Question: I have the code and picture of the output listed below but I want to take random samples from these spheres within the specific standard deviations that have been plotted. The variable sdwith is used to set this in the code for the output of the wiremesh. The random.multivariate_normal does a sampling but you can't set the maximum probability or number of standard deviations to sample from. Is this possible in numpy or what is the best way to do this?
'''
def sphere(r=1.0,npts=(20,20)):
"""Create a simple sphere.
Returns x, y, z coordinates for the sphere
"""
phi=linspace(0,pi,npts[0])
theta=linspace(0,2*pi,npts[1])
phi, theta = meshgrid(phi,theta)
x = r*sin(phi)*cos(theta)
y = r*sin(phi)*sin(theta)
z = r*cos(phi)
return x, y, z
pet_bar = load('data_mod.npy')
num_vowels = 10
sdwidth = 1
npts = 20
cov_mat = zeros((num_vowels,3,3))
means_mat = zeros((num_vowels,3))
fig = plt.figure()
ax = fig.add_subplot(111, projection='3d')
colors = ['g','b','r','c','m','y','k','0.5']
for i in range(10):
#change below to use different parts of the dataset
indices = intersect1d(where( pet_bar[:,0] == 1)[0], where( pet_bar[:,2] == i+1)[0])
# determines whether take all or >0 just takes unanimously heard correctly
indices = intersect1d(indices, where(pet_bar[:,3] > 0.5)[0])
pet_bar_anal = pet_bar[indices,-3:]
cov_mat[i] = cov(pet_bar_anal, rowvar=False)
means_mat[i] = mean(pet_bar_anal, axis=0)
x, y, z = sphere(1, (npts,npts))
ap = vstack((x.flatten(),y.flatten(),z.flatten()))
d, v = eig(cov_mat[i])
n = dot(v, (sdwidth*sqrt(d))*eye(3,3))
out = dot(n,ap)
bp = out + tile(means_mat[i], (npts**2,1)).T
xp = reshape(bp[0], x.shape)
yp = reshape(bp[1], x.shape)
zp = reshape(bp[2], x.shape)
ax.plot_wireframe(array(xp),array(yp),array(zp), rstride=2, cstride=2, color=colors[i%len(colors)])
ax.set_xlim3d((0,ax.get_xlim3d()[1]))
ax.set_ylim3d((0,ax.get_ylim3d()[1]))
ax.set_zlim3d((0,ax.get_zlim3d()[1]))
plt.draw()
plt.show()
'''

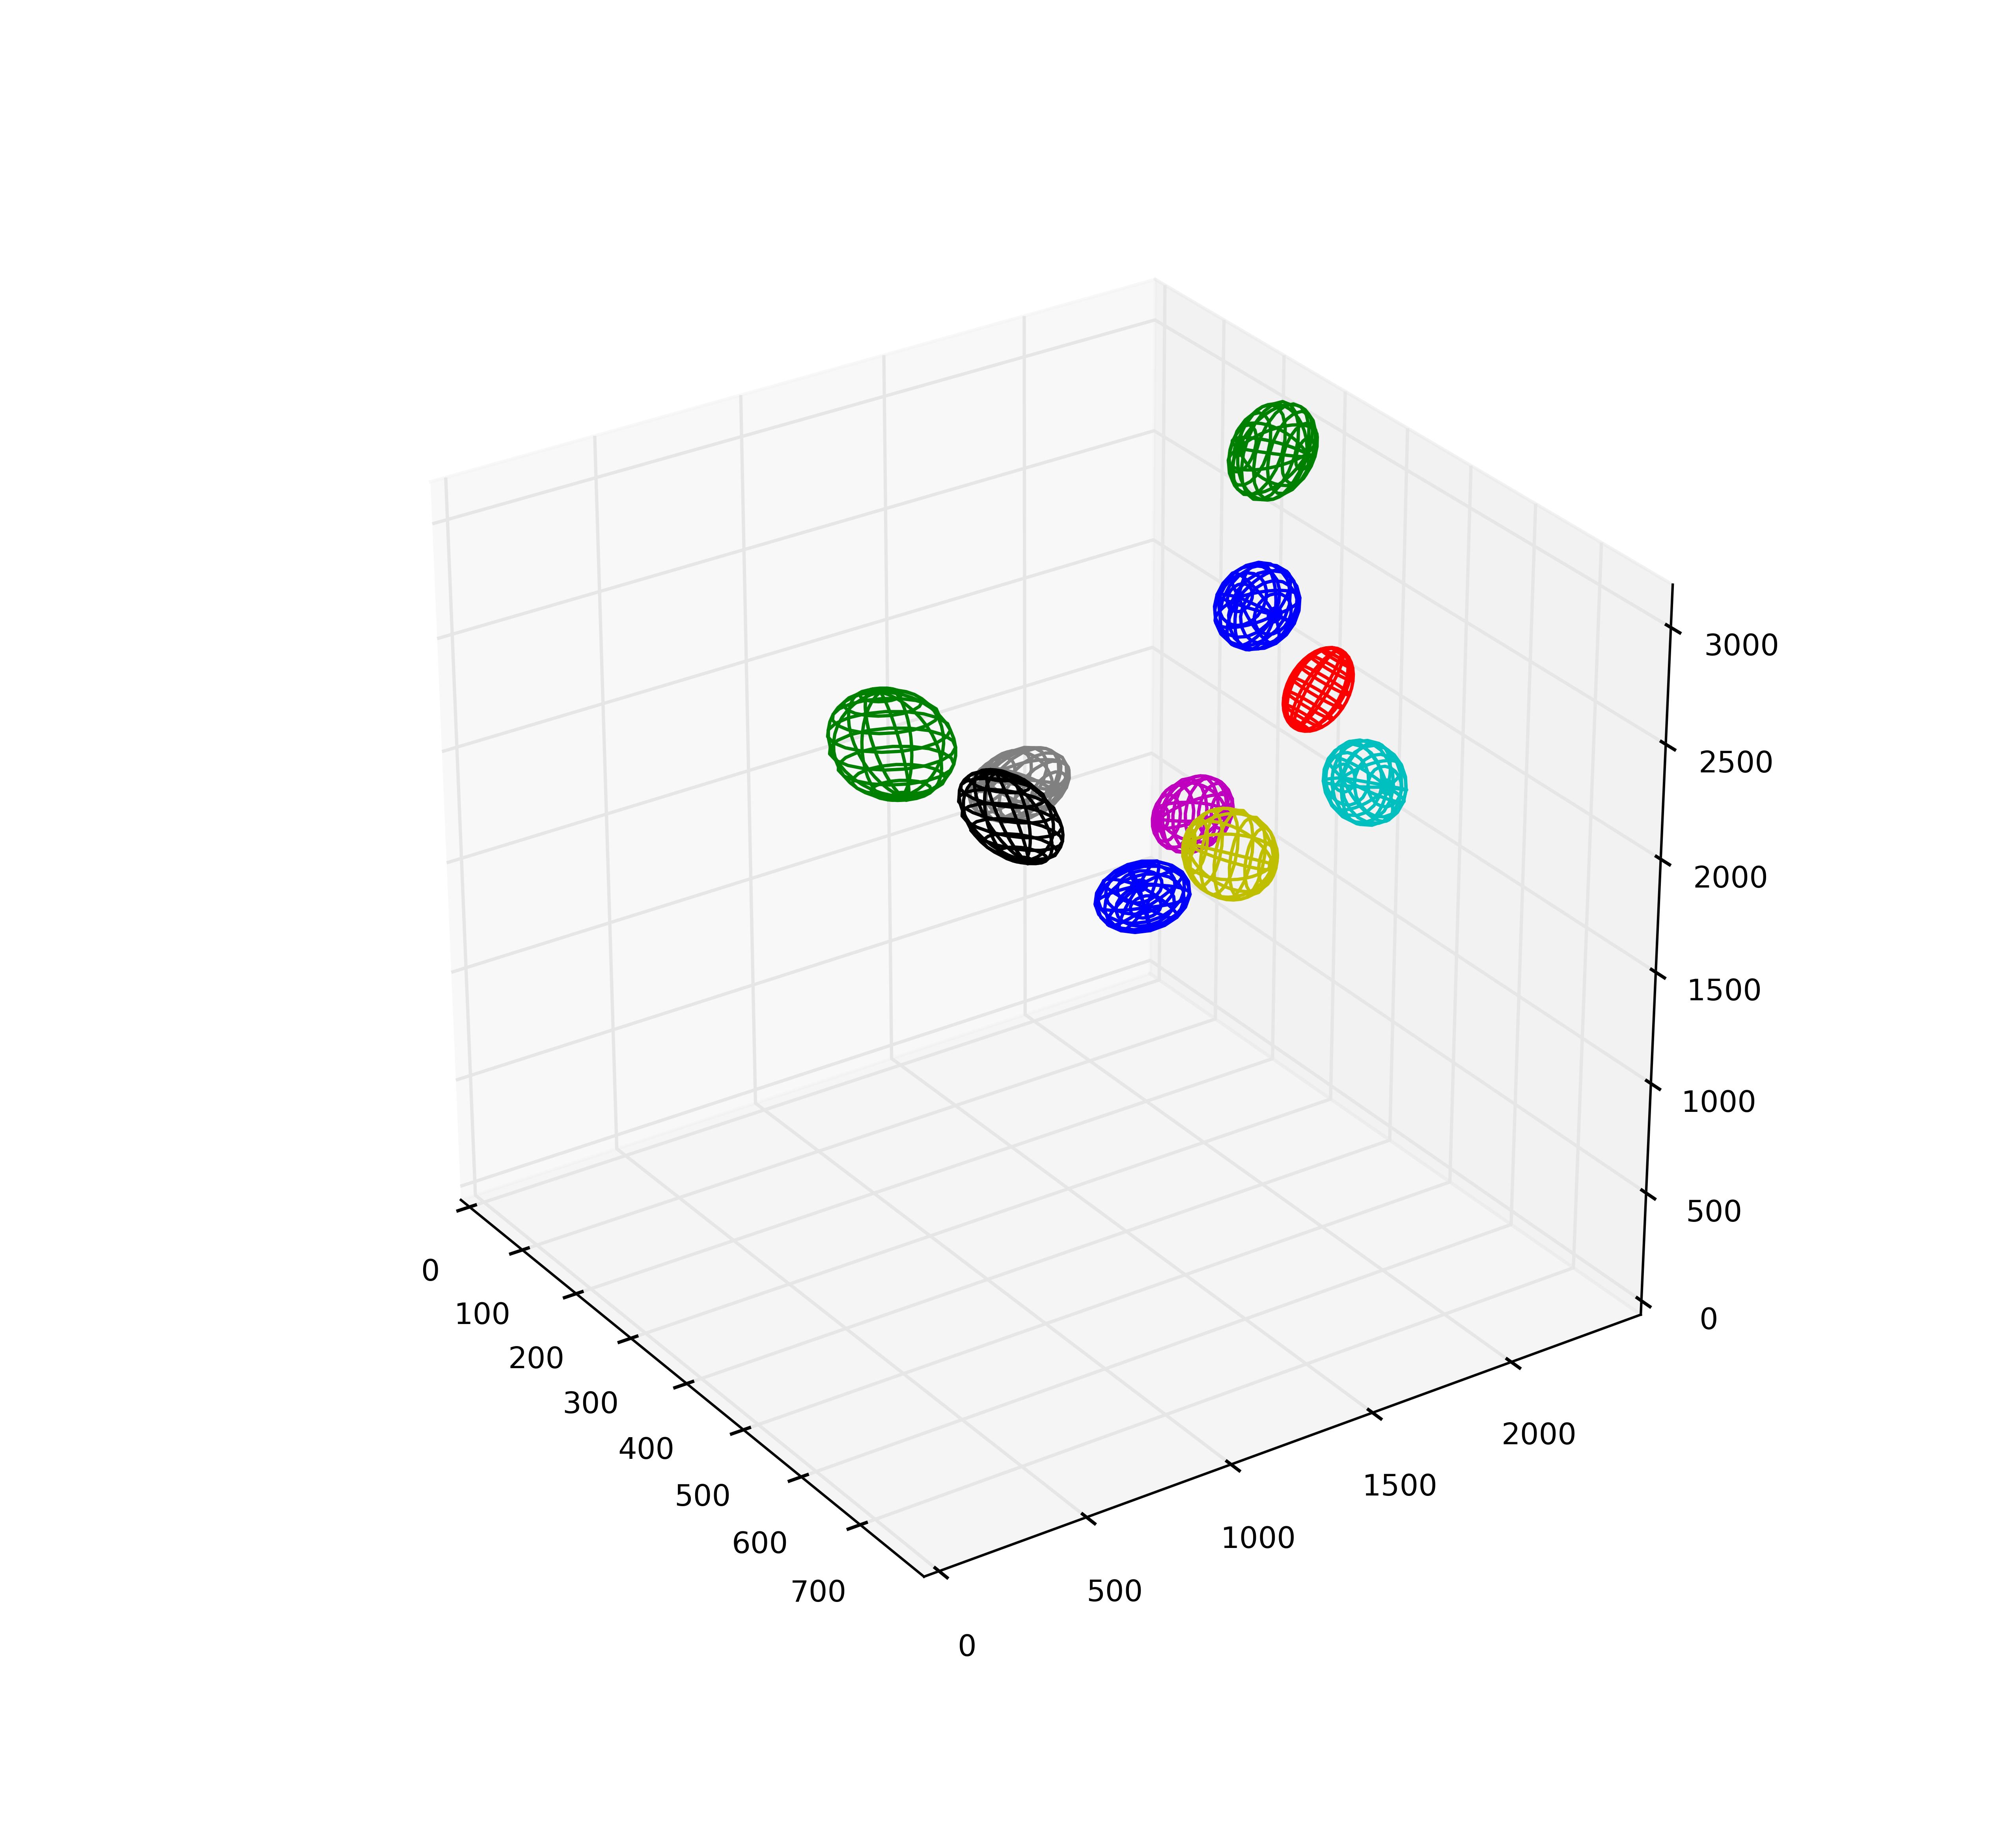
Answer: I basically used the full code below to set the tolerance (approx. number of points contained within the Gaussian sphere) to determine the sdwidth and alpha value at that tolerance. Then the alpha value can be determined for each sample from the multivariate_normal function using the below:
'''
temp_a = dot(dot((points-mean).T,inv(cov)),points-mean)
'''
If the temp_a is less than alpha value determined then the random sample falls within the sphere and is accepted. Of note, technically the accept/reject method should be used for the sampling done here but I have neglected this in the above. Most the math can be viewed here: <URL>
Full Code:
'''
gauss_toler = 0.3
value = chi2.ppf(gauss_toler,3)
lb = 1; ub = 5; runpts = 10000;
if sdwidth == None:
sstore = -1
sdb = 100
alpha = 0
i = 0
if type(which_people) == int:
indices = intersect1d(where( pet_bar[:,0] == 1)[0], where( pet_bar[:,2] == i+1)[0])
else:
indices = intersect1d(where( pet_bar[:,0] > 0)[0], where( pet_bar[:,2] == i+1)[0])
# determines whether take all or >0 just takes unanimously heard correctly
if unanimous_only == True:
indices = intersect1d(indices, where(pet_bar[:,3] > 0.5)[0])
pet_bar_anal = pet_bar[indices,-3:]
cov_mat[i] = cov(pet_bar_anal, rowvar=False)
means_mat[i] = mean(pet_bar_anal, axis=0)
x, y, z = sphere(1, (npts,npts))
ap = vstack((x.flatten(),y.flatten(),z.flatten()))
d, v = eig(cov_mat[i])
for sdwidth in linspace(lb,ub,runpts):
n = dot(v, (sdwidth*sqrt(d))*eye(3,3))
out = dot(n,ap)
bp = out + tile(means_mat[i], (npts**2,1)).T
xp = points_mat[i,0] = reshape(bp[0], x.shape)
yp = points_mat[i,1] = reshape(bp[1], x.shape)
zp = points_mat[i,2] = reshape(bp[2], x.shape)
poi = array((points_mat[i,0,0,0], points_mat[i,1,0,0], points_mat[i,2,0,0]))
temp_cov = cov_mat[i]
temp_me = means_mat[i]
a = dot(dot((poi-temp_me).T,inv(temp_cov)),poi-temp_me)
if abs(a-value) < sdb:
sstore = sdwidth
alpha = a
sdb = abs(a-value)
sdwidth = sstore
'''